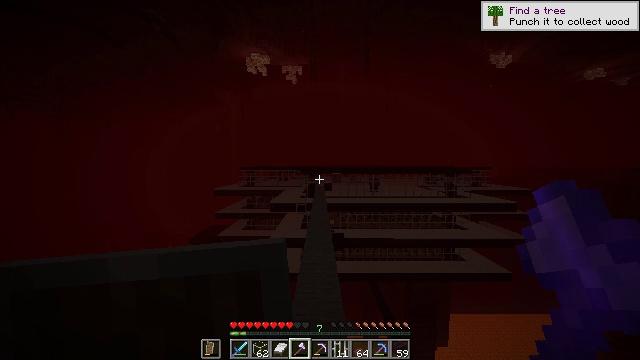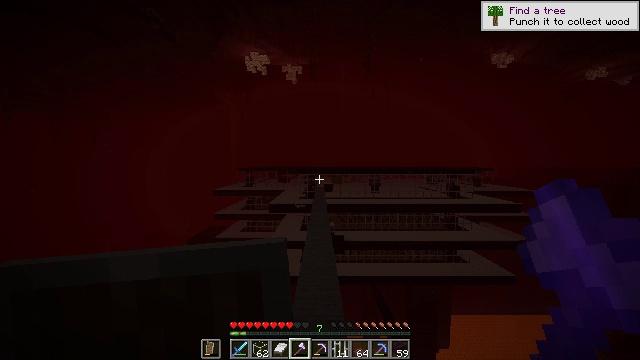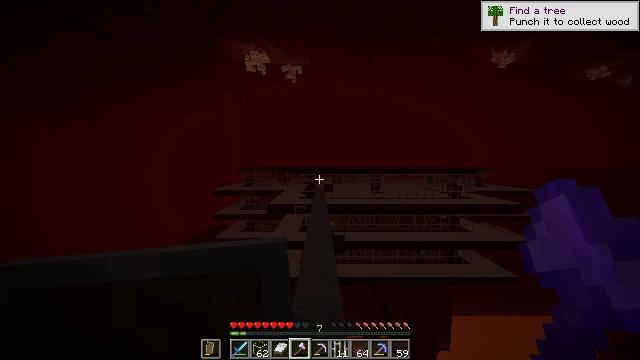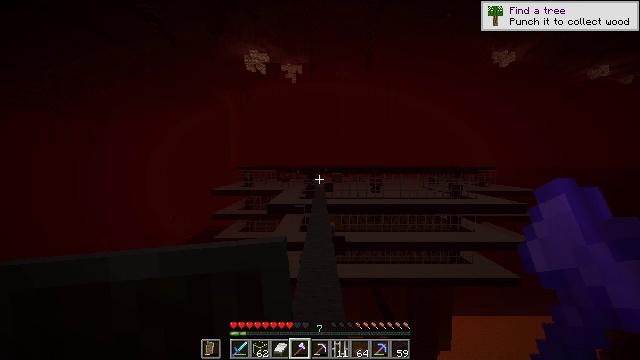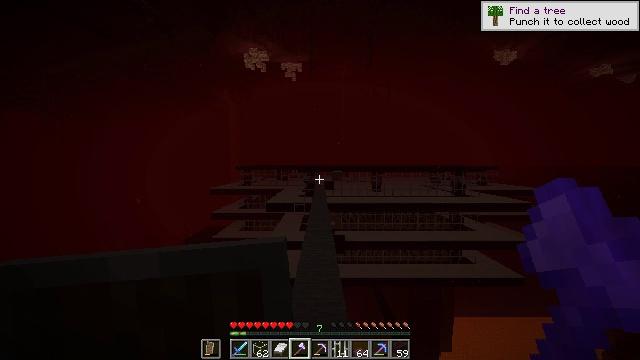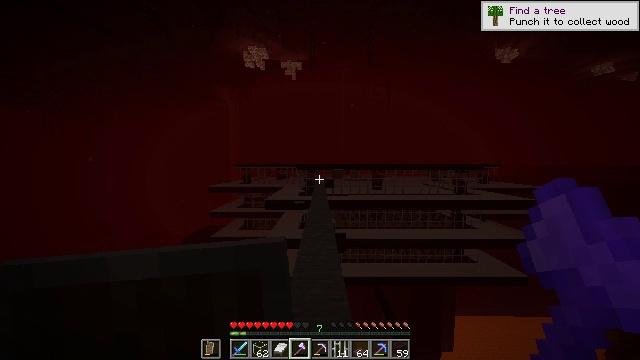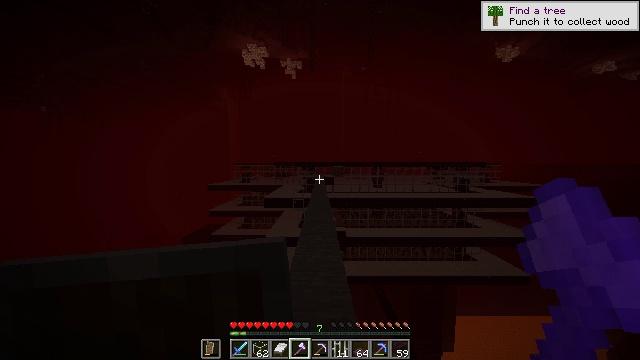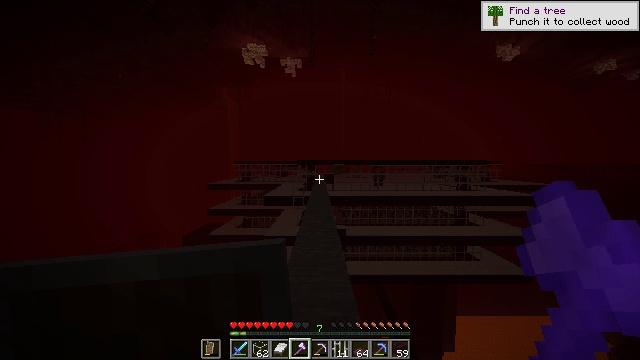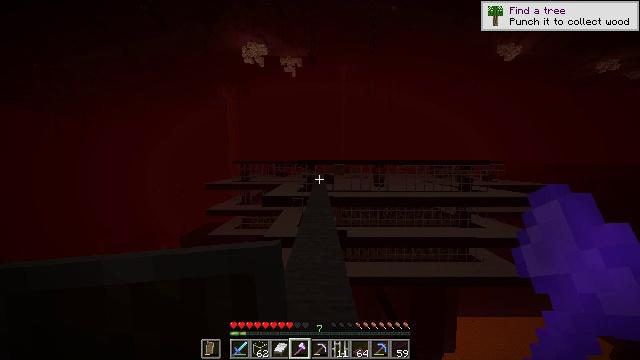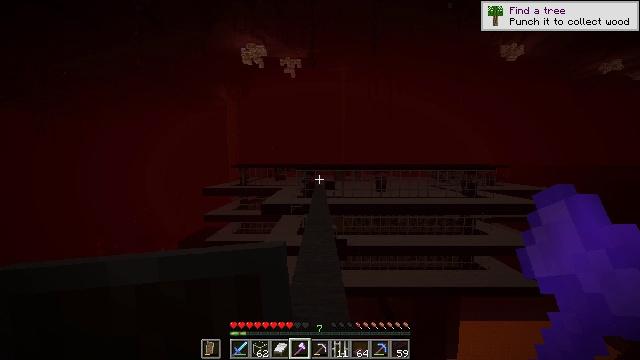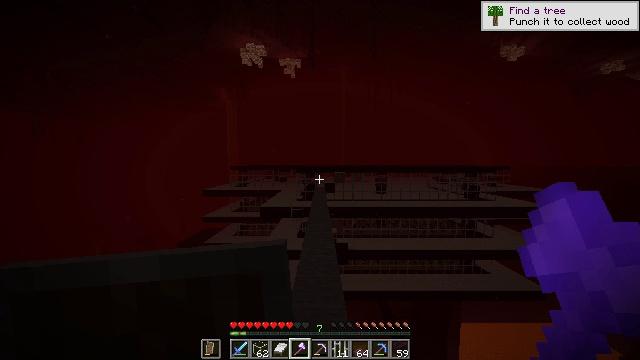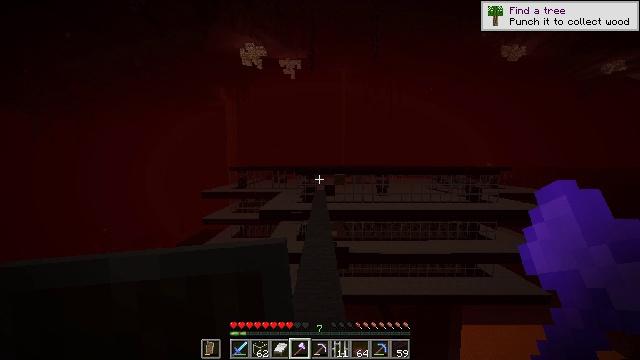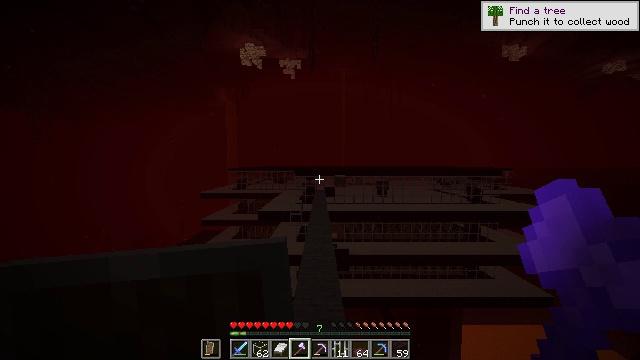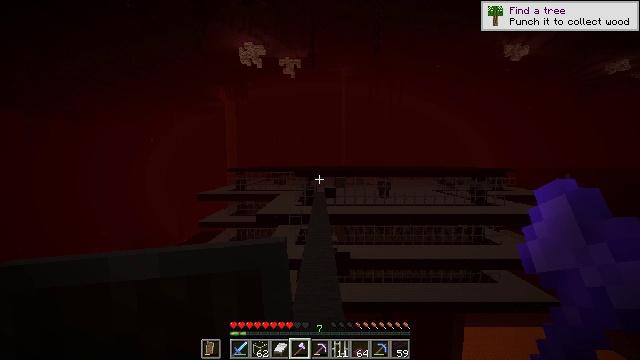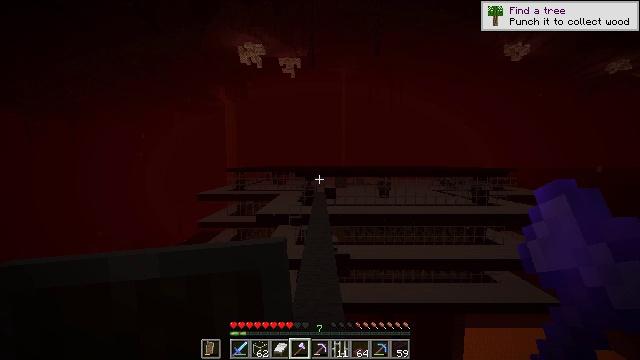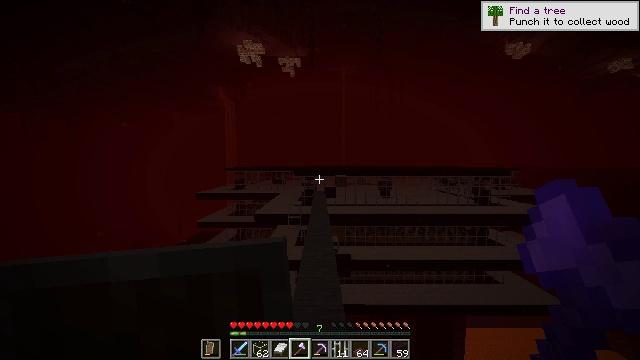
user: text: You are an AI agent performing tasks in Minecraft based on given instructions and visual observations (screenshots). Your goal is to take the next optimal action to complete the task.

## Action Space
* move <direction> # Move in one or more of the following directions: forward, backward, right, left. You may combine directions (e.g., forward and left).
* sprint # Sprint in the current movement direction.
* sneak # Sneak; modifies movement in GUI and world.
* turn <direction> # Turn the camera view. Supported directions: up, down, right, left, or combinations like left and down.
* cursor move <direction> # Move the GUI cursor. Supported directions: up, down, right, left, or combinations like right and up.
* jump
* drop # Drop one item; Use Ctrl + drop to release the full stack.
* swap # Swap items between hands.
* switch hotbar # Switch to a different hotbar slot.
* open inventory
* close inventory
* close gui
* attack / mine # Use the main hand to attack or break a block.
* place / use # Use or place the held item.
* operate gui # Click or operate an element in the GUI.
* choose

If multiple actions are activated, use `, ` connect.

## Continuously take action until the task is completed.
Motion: motion action
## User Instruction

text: Attack the wither rose to collect it.
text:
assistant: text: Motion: move forward, jump
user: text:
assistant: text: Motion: move forward, jump
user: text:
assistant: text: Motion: move forward, jump
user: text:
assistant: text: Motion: move forward, jump
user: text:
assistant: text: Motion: move forward, jump
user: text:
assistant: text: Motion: move forward, jump
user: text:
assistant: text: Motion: move forward, jump
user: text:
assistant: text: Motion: move forward, jump
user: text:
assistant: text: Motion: move forward, jump
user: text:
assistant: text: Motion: move forward, jump
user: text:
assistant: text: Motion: move forward, jump
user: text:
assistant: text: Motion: move forward, jump
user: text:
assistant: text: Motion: move forward, jump
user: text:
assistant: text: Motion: move forward, jump
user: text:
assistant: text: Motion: move forward, jump
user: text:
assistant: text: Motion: move forward, jump
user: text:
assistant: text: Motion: move forward, jump
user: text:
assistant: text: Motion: move forward, jump
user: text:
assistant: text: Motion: move forward, jump
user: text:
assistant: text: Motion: move forward, jump
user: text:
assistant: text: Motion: move forward, jump
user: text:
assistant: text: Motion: move forward, jump
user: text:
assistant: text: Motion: move forward, jump
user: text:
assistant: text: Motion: move forward, jump
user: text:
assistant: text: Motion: move forward, jump
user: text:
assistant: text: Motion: move forward, jump
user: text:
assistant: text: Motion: move forward, jump
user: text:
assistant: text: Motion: move forward, jump
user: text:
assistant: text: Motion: move forward, jump
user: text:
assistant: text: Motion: move forward, jump